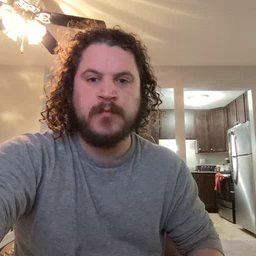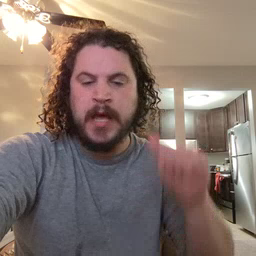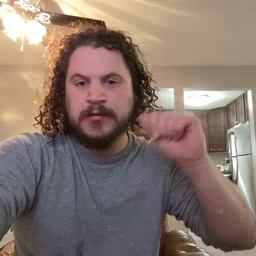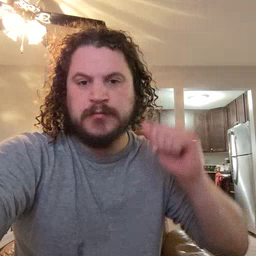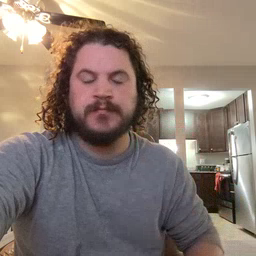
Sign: aunt